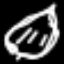
Label: leaf